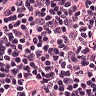
Metastatic tissue present: no